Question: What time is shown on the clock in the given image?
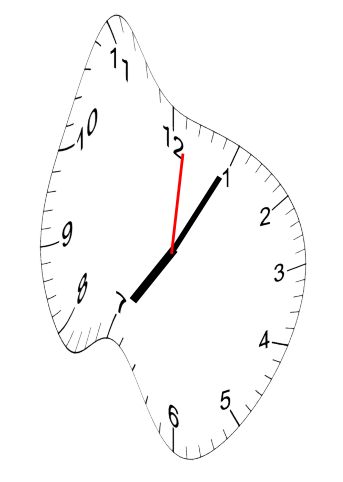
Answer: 07:05:01